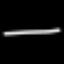
Label: line